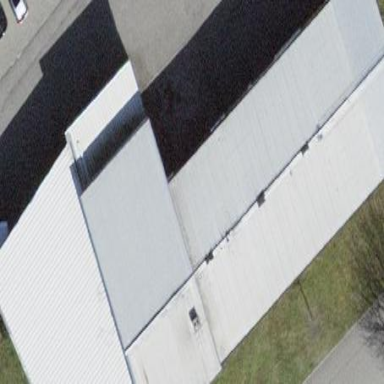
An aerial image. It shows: Office building with flat roof.